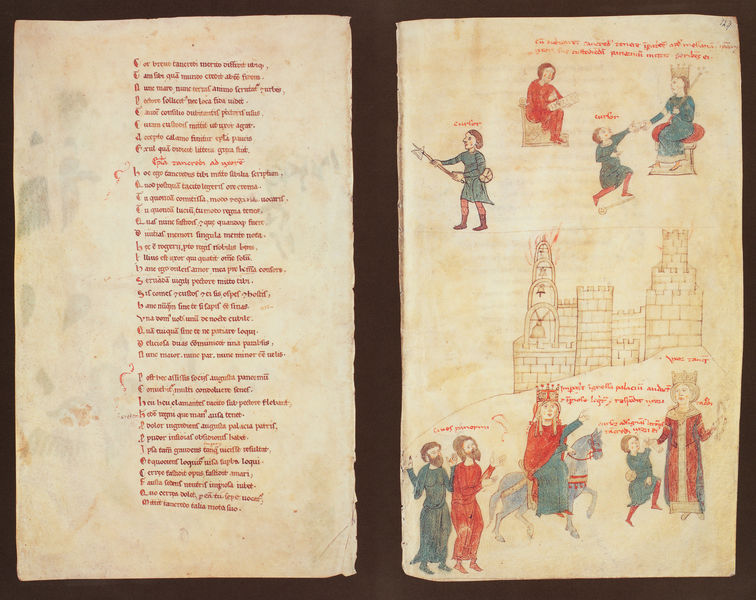
Titel: Liber ad honorem Augusti sive de rebus Siculis/ Buch zu Ehren des Kaisers Augustus oder über die Angelegenheiten Siziliens
Künstler: Pietro da Eboli
Institution: Bern, Burgbibliothek
Schlagwörter: mann, grün, frau, rot, kirche, kind, paar, krone, pferd, reiter, schrift, könig, burg, glockenturm, illustration, herrscher, darstellung, blaugrün, axt, gedicht, huldigung, mönche, königin, buchseiten, verse, glocken, lied, frau mann, personenbeschreibung, gschichte